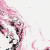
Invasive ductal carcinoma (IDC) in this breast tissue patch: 0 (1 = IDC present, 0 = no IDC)